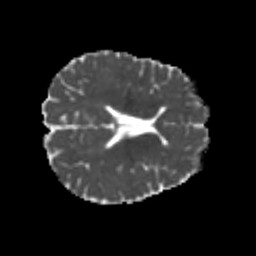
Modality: MD
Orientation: axial
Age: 25
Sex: male
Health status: healthy
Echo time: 0.074 s